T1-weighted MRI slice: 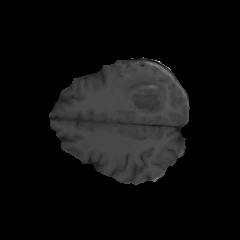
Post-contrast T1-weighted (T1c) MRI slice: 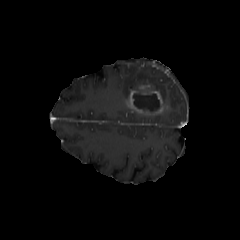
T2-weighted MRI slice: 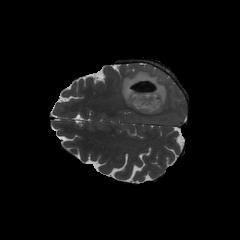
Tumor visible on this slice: yes